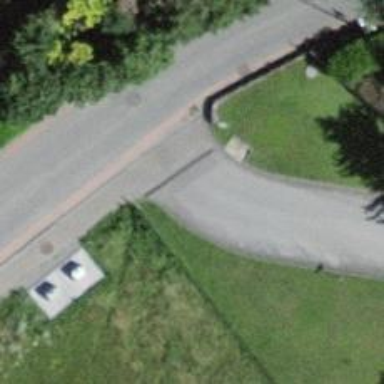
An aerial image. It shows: Gate.